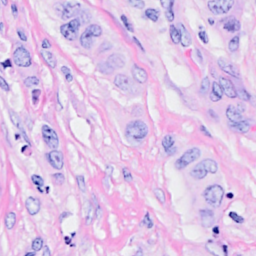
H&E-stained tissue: Breast